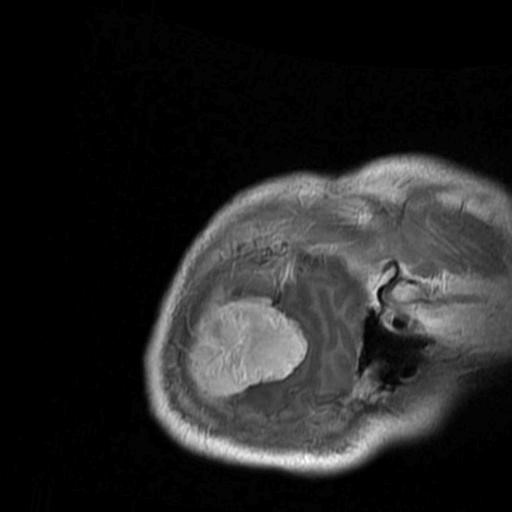
Label: brain_menin